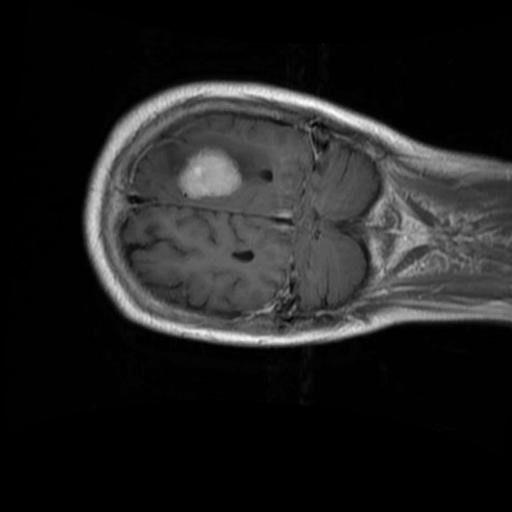
Label: brain_menin